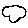
Label: cloud